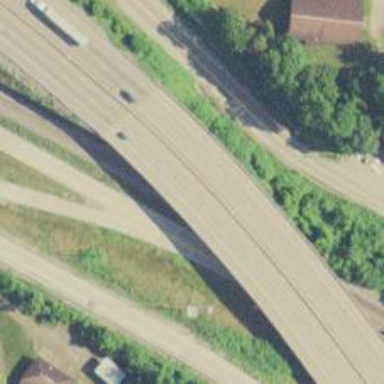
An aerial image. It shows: Motorway bridge.